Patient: sex M, age 51
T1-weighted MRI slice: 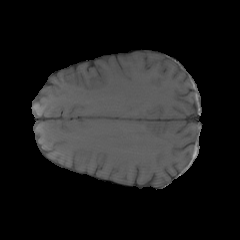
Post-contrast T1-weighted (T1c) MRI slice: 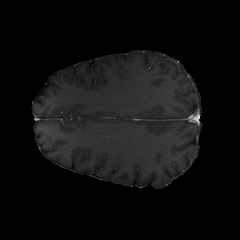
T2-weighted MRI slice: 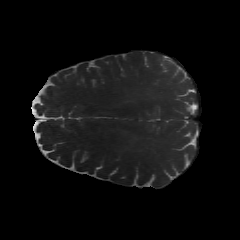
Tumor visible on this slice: no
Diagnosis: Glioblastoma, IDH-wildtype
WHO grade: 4